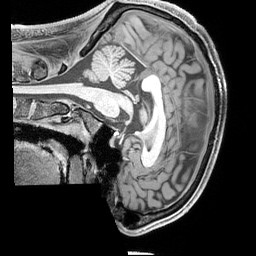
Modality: T1w
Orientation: sagittal
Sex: male
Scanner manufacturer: siemens
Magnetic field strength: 3 T
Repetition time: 2.3 s
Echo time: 0.00226 s